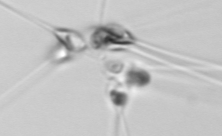
Label: Asterionellopsis_glacialis